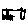
Label: line